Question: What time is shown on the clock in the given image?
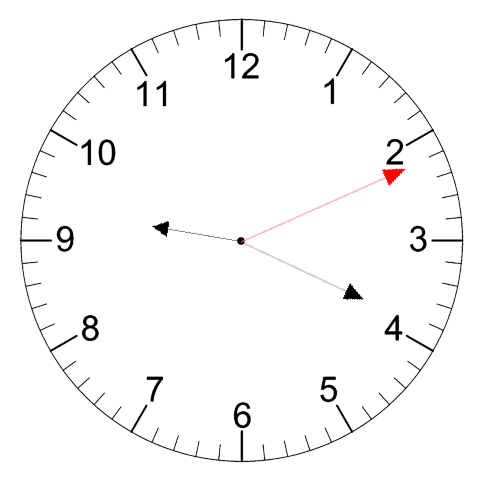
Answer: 09:19:11